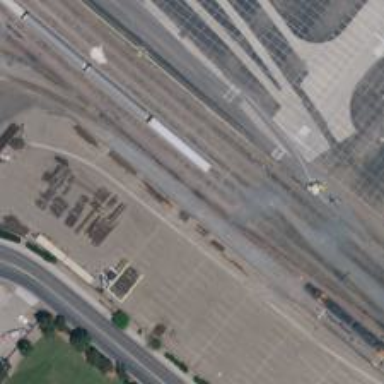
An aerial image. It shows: Railway siding for service.